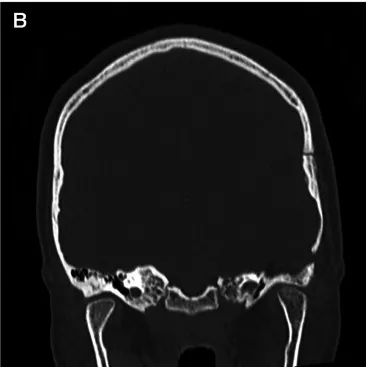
Coronal CT images demonstrating the extent of the anterior petrosectomy to give access to the lesion during the Kawase-Dolenc approach at the second operation.
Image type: radiology (ct)